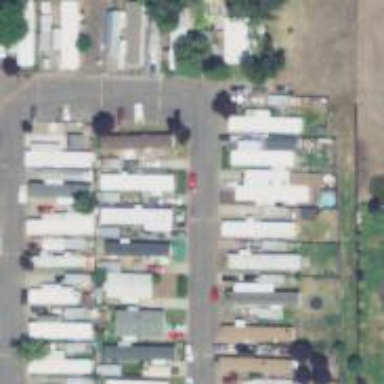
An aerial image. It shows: Residential area known as trailer park.